Question: I would like to know whether is it possible to use my HTC wildfire (some links would be nice) for android development instead of the emulator.
I have tried to find the information by Google, but so far no useful results.
If I get more information, I'll update here.

[When I used wildfire with eclipse, I got this.]
Thank you very much.
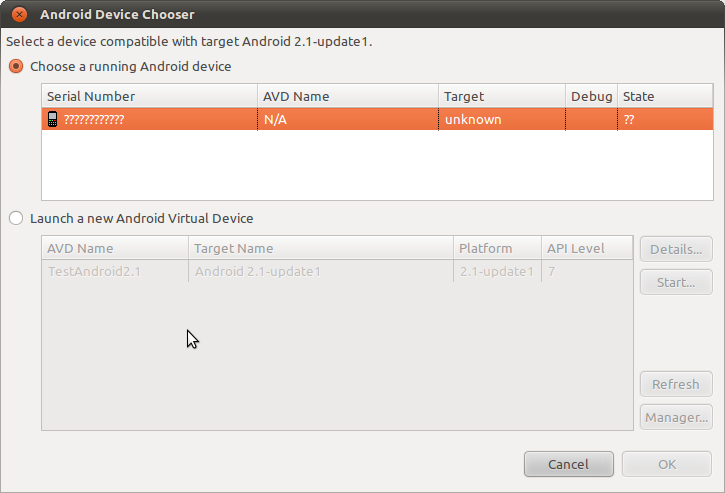
Answer: From your screenshot, it looks like you do not have the permissions set properly to access the USB device.
Either try to run the adb service as root:
'''
$ sudo adb kill-server; sudo adb start-server
'''
OR, the more permanent solution is to set up udev rules for USB device permissions. See the instructions in step 3 of the android <URL> page.
Log in as root and create this file: /etc/udev/rules.d/51-android.rules. The udev system checks this file for special cases when devices are detected.
Edit the file to read:
SUBSYSTEM=="usb", SYSFS{idVendor}=="0bb4", MODE="0666"
This sets permission bits on the dev node to world read and writeable for the special case where the USB vendor ID is equal to 0bb4.
Now execute:
chmod a+r /etc/udev/rules.d/51-android.rules
... gives world read permission to these android rules which is needed to let the udev daemon process this new rule.